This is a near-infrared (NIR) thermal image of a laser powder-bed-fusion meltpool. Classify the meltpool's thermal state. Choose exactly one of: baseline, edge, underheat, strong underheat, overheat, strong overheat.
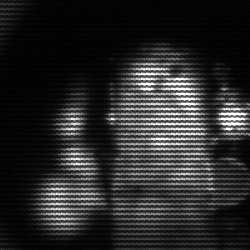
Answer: strong underheat